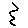
Label: zigzag